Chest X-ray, AP view. Patient: 44 years old, sex M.
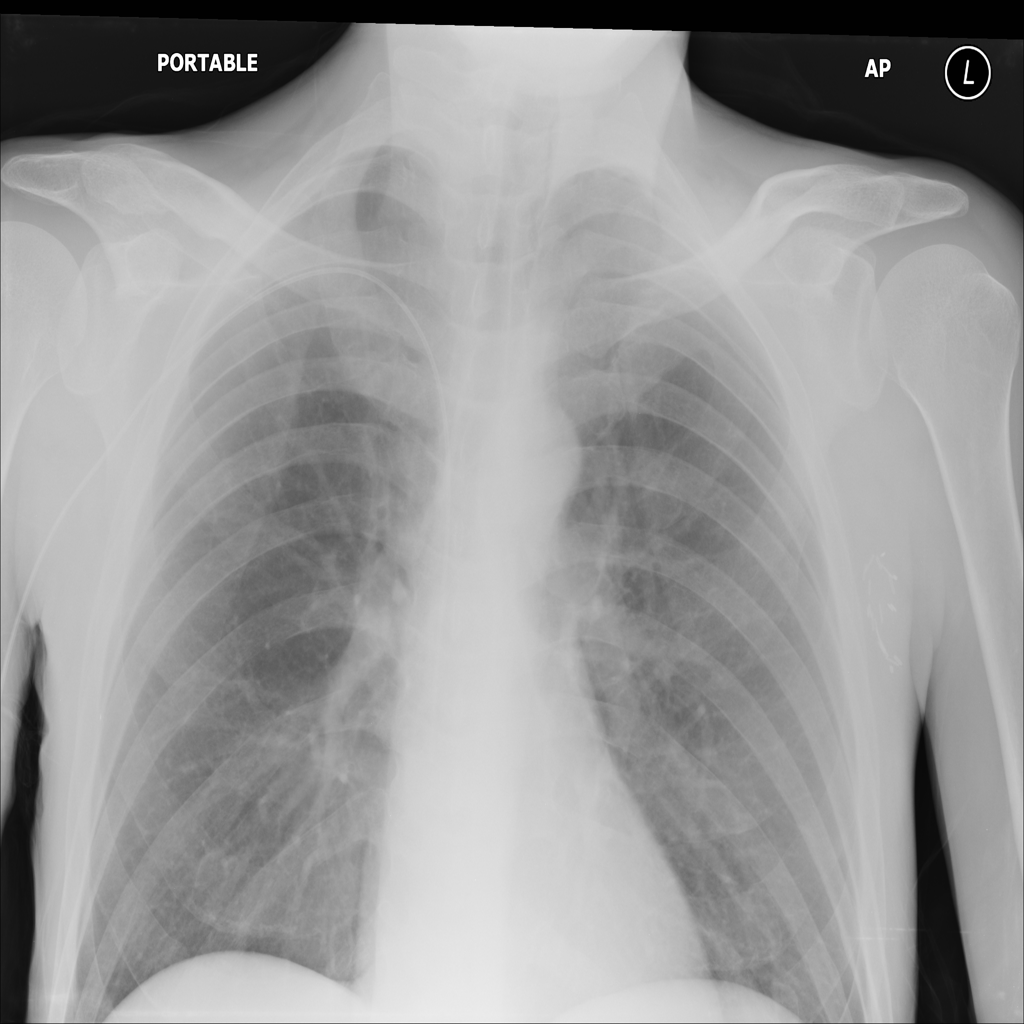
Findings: No Finding